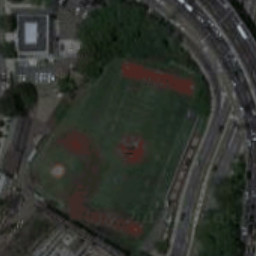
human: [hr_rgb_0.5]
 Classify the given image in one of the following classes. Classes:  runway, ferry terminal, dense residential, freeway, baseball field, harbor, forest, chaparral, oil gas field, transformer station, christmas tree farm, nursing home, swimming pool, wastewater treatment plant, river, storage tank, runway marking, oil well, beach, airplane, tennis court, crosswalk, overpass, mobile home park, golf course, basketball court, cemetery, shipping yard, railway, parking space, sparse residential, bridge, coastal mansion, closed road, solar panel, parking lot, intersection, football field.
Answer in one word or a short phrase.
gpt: football field